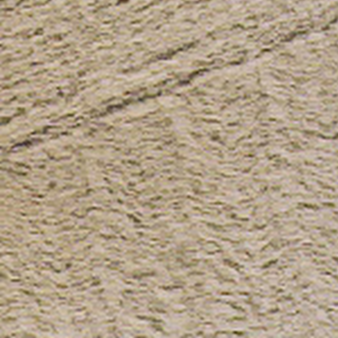
Label: other